Question: Here are the points defining my simple 3D geometry.
'''
datN = {{{-0.47150460764747554', 0.29559274991660417',
0.010131794240974218'}, {-0.4762714873728534',
0.2955927499166042',
0.010567957416020535'}, {-0.4835042628911566',
0.29559274991660417',
0.01066658601048008'}, {-0.49133736140975415',
0.29559274991660417',
0.01010572204377315'}, {-0.4974365622729896',
0.29559274991660417',
0.009602808597554033'}, {-0.4999590574180981',
0.2955927499166041',
0.010150149141898643'}, {-0.497870343592127',
0.2955927499166042',
0.011728012221066566'}, {-0.491634397829927',
0.2955927499166041',
0.013089897457762985'}, {-0.4834169387190052',
0.2955927499166042',
0.013009607974106477'}, {-0.47609963350102275',
0.2955927499166043',
0.011622413291940486'}, {-0.471504606936728',
0.2955927499166041',
0.010131794240974216'}}, {{-0.5619323339485054',
0.13709660728856332',
0.010131794240974218'}, {-0.5878076066290028',
0.13709660728856335',
0.01249934738636439'}, {-0.6270680976744502',
0.13709660728856332',
0.0130347168361427'}, {-0.6695872237650179',
0.13709660728856332',
0.00999027080199048'}, {-0.7026945171227986',
0.13709660728856332',
0.007260388089336815'}, {-0.7163869644835803',
0.13709660728856332',
0.010231427144215837'}, {-0.705049141229765',
0.13709660728856338',
0.018796282936276536'}, {-0.6711995779276564',
0.13709660728856332',
0.02618878157043711'}, {-0.6265940901692914',
0.13709660728856332',
0.02575295931296998'}, {-0.5868747603960375',
0.13709660728856335',
0.018223077560156144'}, {-0.5619323300904714',
0.1370966072885633', 0.010131794240974216'}}};
'''
Now we prepare the facets and vertices
'''
pt = Flatten[{datN[[1]], datN[[2]]}, 1];
facets = Join[{{Flatten@Map[Position[pt, #] &, datN[[1]]]}},
Table[{Flatten@
Map[Position[pt, #] &, {datN[[1]][[i]], datN[[2]][[i]],
datN[[2]][[i + 1]], datN[[1]][[i + 1]]}]}, {i, 1,
10}], {{Flatten@Map[Position[pt, #] &, datN[[2]]]}}];
'''
Then we use TetGen in the same line as it is described in the documentation for the simplest example with a box.
'''
Needs["TetGenLink'"]
inInst = TetGenCreate[];
TetGenSetPoints[inInst, pt];
TetGenSetFacets[inInst, facets];
outInst = TetGenTetrahedralize[inInst, "pq1.414a0.01"];
coords = TetGenGetPoints[outInst];
surface = TetGenGetFaces[outInst];
'''
We can see that no mesh is generated and also 'TetGenGetPoints' failed to retun the vertices. Result very disappointing.
'''
GraphicsGrid@{{Graphics3D[GraphicsComplex[pt, Map[Polygon, facets]],
Boxed -> False],
Graphics3D[GraphicsComplex[coords, Polygon[surface]]]}}
'''

Why is this strange thing happening. TetGen documentation is not satisfactory either.
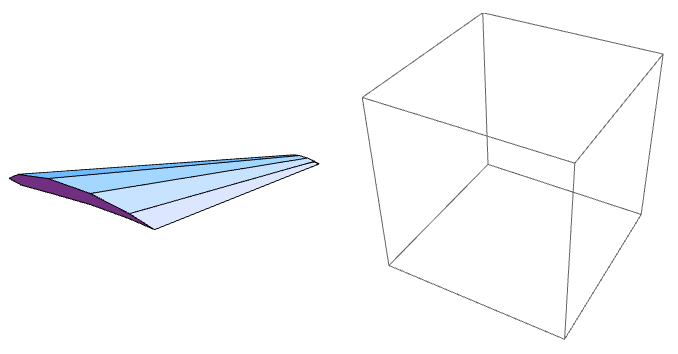
Answer: While in 'datN' the begin and end points of the two sublists are effectively the same, they count as different points as far as Mathematica is concerned. This means that 'facets' doesn't actually represent a closed polyhedron (there is a tiny gap between the edges '{datN[[1,1]], datN[[2,1]]}' and '{datN[[1,-1]], datN[[2,-1]]}').
To solve this, you could drop the end points from 'datN[[1]]' and 'dat[[2]]' and replace any occurrence of 'datN[[i]][[11]]' with 'datN[[i]][[1]]' in the definition of 'facets', e.g.
'''
datN2 = Drop[#, -1]& /@ datN;
pt = Flatten[datN2, 1];
facets = Join[
{{Flatten@Map[Position[pt, #] &, datN2[[1]]]}},
Table[{Flatten@
Map[Position[pt, #] &, {datN2[[1]][[i]], datN2[[2]][[i]],
datN2[[2]][[Mod[i, 10] + 1]],
datN2[[1]][[Mod[i, 10] + 1]]}]}, {i, 1, 10}],
{{Flatten@Map[Position[pt, #] &, datN2[[2]]]}}];
'''
The rest of the code stays the same, i.e.
'''
Needs["TetGenLink'"]
inInst = TetGenCreate[];
TetGenSetPoints[inInst, pt];
TetGenSetFacets[inInst, facets];
outInst = TetGenTetrahedralize[inInst, "pq1.414a0.01"];
coords = TetGenGetPoints[outInst];
surface = TetGenGetFaces[outInst];
'''
Then plotting the surface gives the following result:
'''
GraphicsGrid@{{Graphics3D[GraphicsComplex[pt, Map[Polygon, facets]],
Boxed -> False],
Graphics3D[GraphicsComplex[coords, Polygon[surface]]]}}
'''